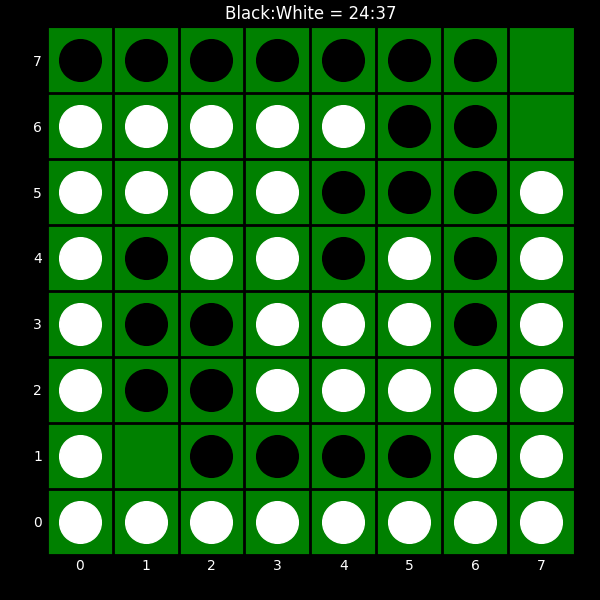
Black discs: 24
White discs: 37